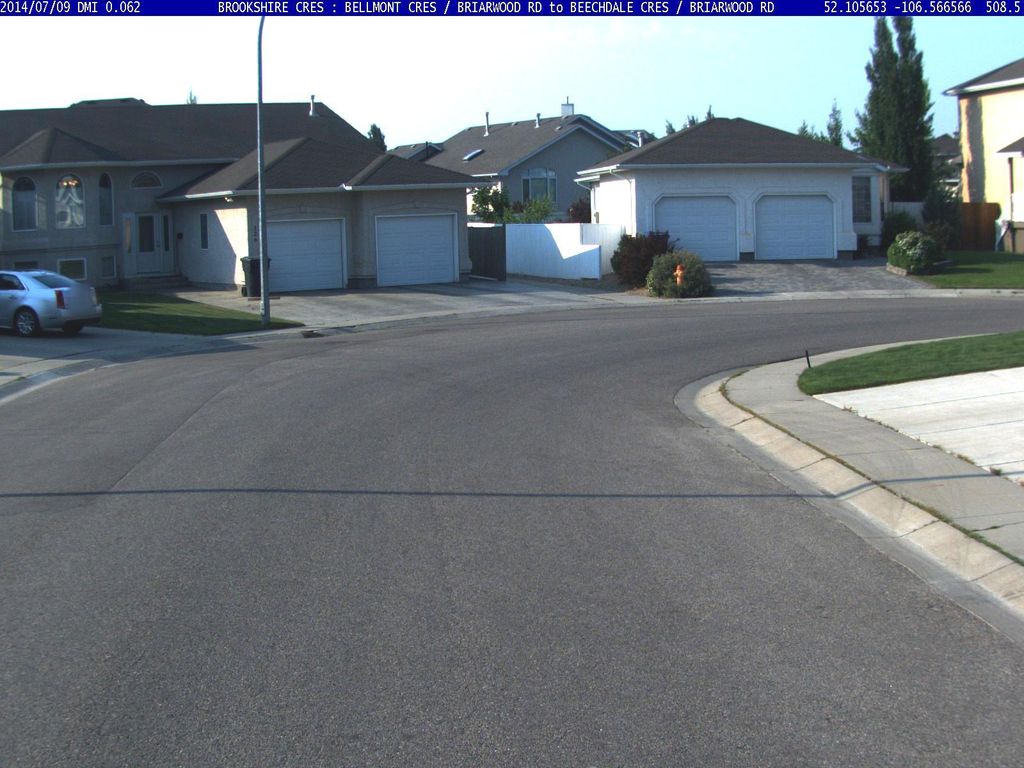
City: saskatoon